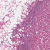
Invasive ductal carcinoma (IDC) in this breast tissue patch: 1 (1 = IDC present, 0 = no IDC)